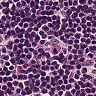
Metastatic tissue present: no